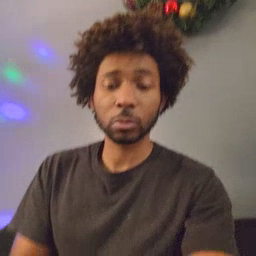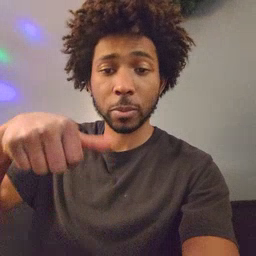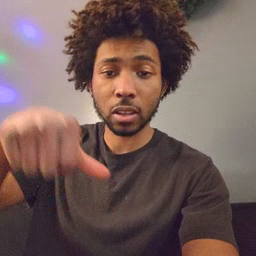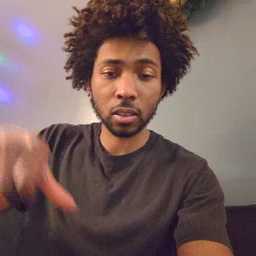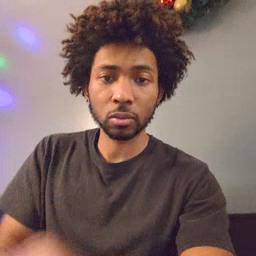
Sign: puzzle